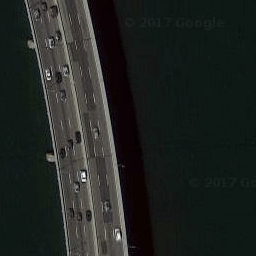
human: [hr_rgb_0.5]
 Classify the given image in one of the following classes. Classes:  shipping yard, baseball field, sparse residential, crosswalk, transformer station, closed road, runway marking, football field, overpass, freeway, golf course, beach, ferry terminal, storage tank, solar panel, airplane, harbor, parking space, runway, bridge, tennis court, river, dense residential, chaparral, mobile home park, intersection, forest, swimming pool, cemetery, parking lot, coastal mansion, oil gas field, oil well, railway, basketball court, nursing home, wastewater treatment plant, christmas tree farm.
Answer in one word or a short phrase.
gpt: bridge